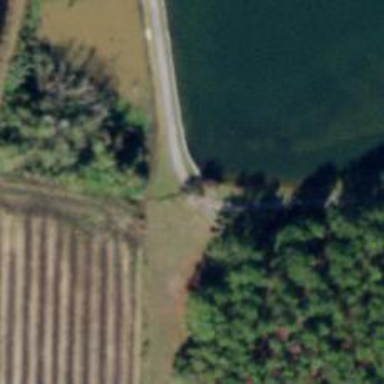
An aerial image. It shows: Dam across waterway.